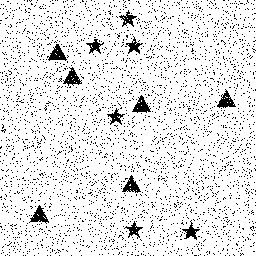
Squares: 0
Triangles: 6
Stars: 6
Total shapes: 12